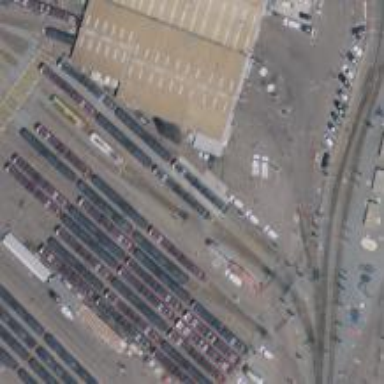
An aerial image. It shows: Light rail service yard with electrified contact lines.